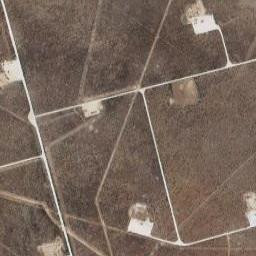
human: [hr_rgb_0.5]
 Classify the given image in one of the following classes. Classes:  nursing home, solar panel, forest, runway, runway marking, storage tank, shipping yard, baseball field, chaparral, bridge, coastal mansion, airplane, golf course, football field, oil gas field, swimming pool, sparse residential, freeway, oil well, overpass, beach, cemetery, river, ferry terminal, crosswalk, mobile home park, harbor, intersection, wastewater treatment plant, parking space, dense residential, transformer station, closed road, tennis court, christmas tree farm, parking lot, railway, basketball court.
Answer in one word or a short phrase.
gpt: oil gas field